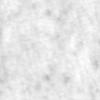
Label: no_change